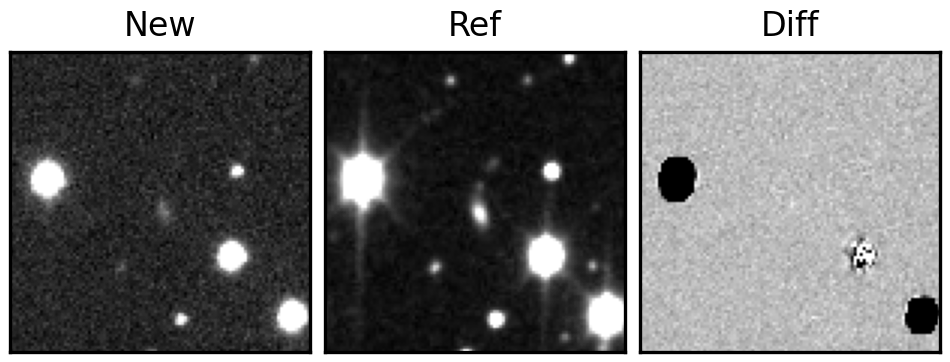
Label: real